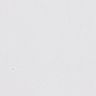
Metastatic tissue present: no